Question: I'm using MySQL with Entity Framework 6. My code runs fine, but for some reason I can't update my EDMX file because it comes up with the following error.

I have a feeling that it's because of my 'web.config' setup, but I have set it up according to the MySQL documentation...
'''
<?xml version="1.0" encoding="utf-8"?>
<!--
For more information on how to configure your ASP.NET application, please visit
http://go.microsoft.com/fwlink/?LinkId=169433
-->
<configuration>
<configSections>
<!-- For more information on Entity Framework configuration, visit http://go.microsoft.com/fwlink/?LinkID=237468 -->
<section name="entityFramework" type="System.Data.Entity.Internal.ConfigFile.EntityFrameworkSection, EntityFramework, Version=6.0.0.0, Culture=neutral, PublicKeyToken=b77a5c561934e089" requirePermission="false" />
</configSections>
<connectionStrings>
<add name="QuizEntities" connectionString="metadata=res://*/QuizModel.csdl|res://*/QuizModel.ssdl|res://*/QuizModel.msl;provider=MySql.Data.MySqlClient;provider connection string=&quot;server=localhost;user id=root;database=uquiznew&quot;" providerName="System.Data.EntityClient" />
</connectionStrings>
<entityFramework>
<defaultConnectionFactory type="System.Data.Entity.Infrastructure.SqlConnectionFactory, EntityFramework" />
<providers>
<provider invariantName="MySql.Data.MySqlClient" type="MySql.Data.MySqlClient.MySqlProviderServices, MySql.Data.Entity.EF6" />
</providers>
</entityFramework>
<appSettings>
<add key="webpages:Version" value="3.0.0.0" />
<add key="webpages:Enabled" value="false" />
<add key="PreserveLoginUrl" value="true" />
<add key="ClientValidationEnabled" value="true" />
<add key="UnobtrusiveJavaScriptEnabled" value="true" />
<add key="owin:AppStartup" value="uQuiz.OwinStart" />
</appSettings>
<system.web>
<compilation debug="true" targetFramework="4.5" />
<httpRuntime targetFramework="4.5" />
<pages>
<namespaces>
<add namespace="System.Web.Helpers" />
<add namespace="System.Web.Mvc" />
<add namespace="System.Web.Mvc.Ajax" />
<add namespace="System.Web.Mvc.Html" />
<add namespace="System.Web.Routing" />
<add namespace="System.Web.WebPages" />
</namespaces>
</pages>
</system.web>
<system.webServer>
<validation validateIntegratedModeConfiguration="false" />
<handlers>
<remove name="ExtensionlessUrlHandler-Integrated-4.0" />
<remove name="OPTIONSVerbHandler" />
<remove name="TRACEVerbHandler" />
<add name="ExtensionlessUrlHandler-Integrated-4.0" path="*." verb="*" type="System.Web.Handlers.TransferRequestHandler" preCondition="integratedMode,runtimeVersionv4.0" />
</handlers>
</system.webServer>
<runtime>
<assemblyBinding xmlns="urn:schemas-microsoft-com:asm.v1">
<dependentAssembly>
<assemblyIdentity name="Newtonsoft.Json" culture="neutral" publicKeyToken="30ad4fe6b2a6aeed" />
<bindingRedirect oldVersion="0.0.0.0-6.0.0.0" newVersion="6.0.0.0" />
</dependentAssembly>
<dependentAssembly>
<assemblyIdentity name="System.Web.Helpers" publicKeyToken="31bf3856ad364e35" />
<bindingRedirect oldVersion="1.0.0.0-3.0.0.0" newVersion="3.0.0.0" />
</dependentAssembly>
<dependentAssembly>
<assemblyIdentity name="System.Web.Mvc" publicKeyToken="31bf3856ad364e35" />
<bindingRedirect oldVersion="0.0.0.0-5.2.0.0" newVersion="5.2.0.0" />
</dependentAssembly>
<dependentAssembly>
<assemblyIdentity name="System.Web.Optimization" publicKeyToken="31bf3856ad364e35" />
<bindingRedirect oldVersion="1.0.0.0-1.1.0.0" newVersion="1.1.0.0" />
</dependentAssembly>
<dependentAssembly>
<assemblyIdentity name="System.Web.WebPages" publicKeyToken="31bf3856ad364e35" />
<bindingRedirect oldVersion="1.0.0.0-3.0.0.0" newVersion="3.0.0.0" />
</dependentAssembly>
<dependentAssembly>
<assemblyIdentity name="WebGrease" publicKeyToken="31bf3856ad364e35" />
<bindingRedirect oldVersion="0.0.0.0-1.5.2.14234" newVersion="1.5.2.14234" />
</dependentAssembly>
<dependentAssembly>
<assemblyIdentity name="Microsoft.Owin" publicKeyToken="31bf3856ad364e35" culture="neutral" />
<bindingRedirect oldVersion="0.0.0.0-3.0.0.0" newVersion="3.0.0.0" />
</dependentAssembly>
</assemblyBinding>
</runtime>
</configuration>
'''
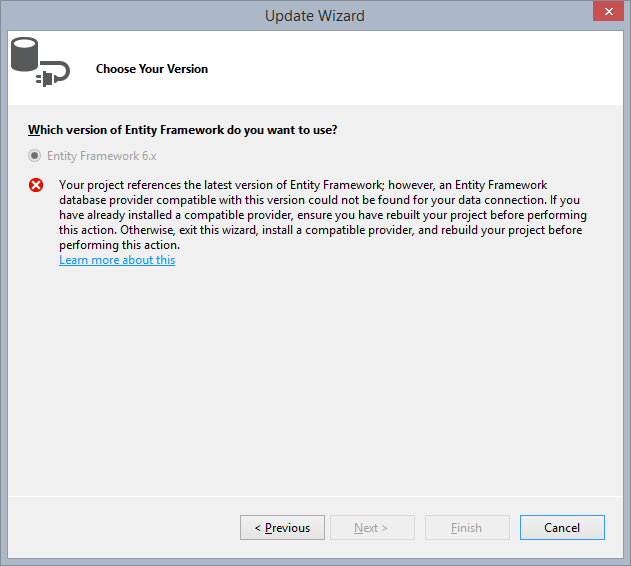
Answer: This was caused by not having the correct attribute on my DbContext as recommended by the MySQL documentation:
'''
[DbConfigurationType(typeof(MySqlEFConfiguration))]
public class MyDbContext : DbContext
{
}
'''
<URL>